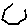
Label: hexagon